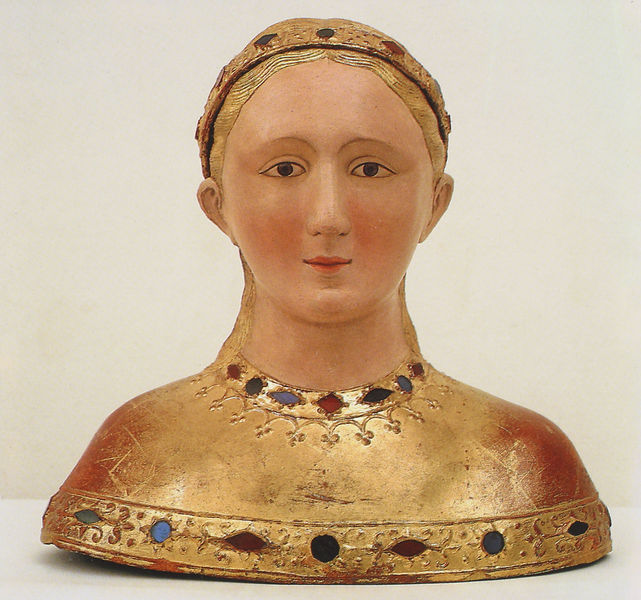
Titel: Reliquiarbüste der Heiligen Fina
Institution: San Gimignano, Museum für Kirchliche Kunst
Schlagwörter: blau, kopf, grün, mädchen, brust, frau, glas, haar, mund, nase, ohr, rot, haube, augen, gesicht, inkarnat, steine, portrait, porträt, flach, auge, gold, reich, edelsteine, kinn, krone, ohren, prinzessin, keramik, skulptur, modell, halsband, farbe, könig, büste, verzierung, metall, plastik, model, schimmer, maske, herrscher, grundierung, gebein, weiße, mittelalter, edelstein, reif, heilige, madonna, reliquie, vergoldung, goldschmied, barbara, gebeine, gesucht, blank, reliquiar, schmiedekunst, gemmen, köningin, 1200, steinbesetzt, glasstein